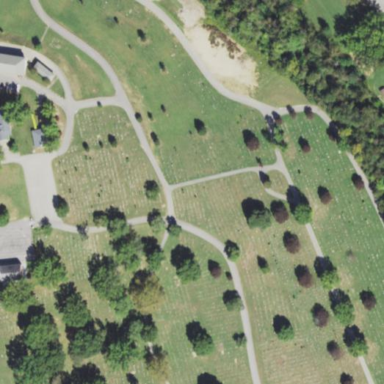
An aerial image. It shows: Graveyard.